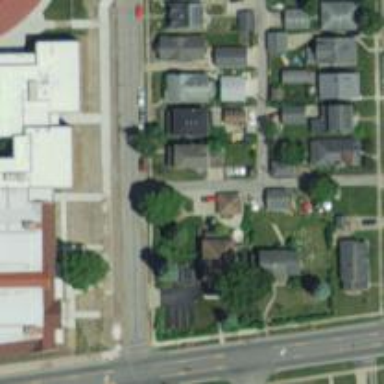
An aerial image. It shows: Alley classified as service road.